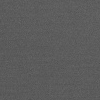
Atmospheric dust classification: dusty